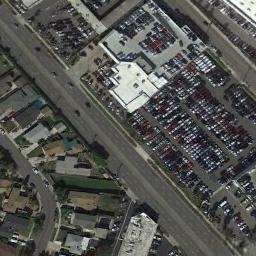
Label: parking_lot